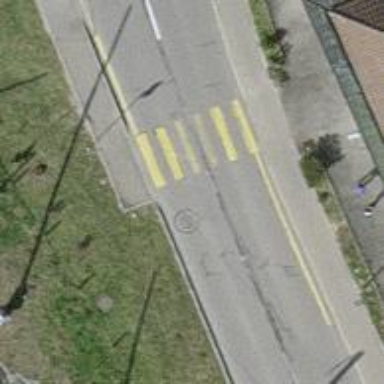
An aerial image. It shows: Uncontrolled zebra crossing on the road.